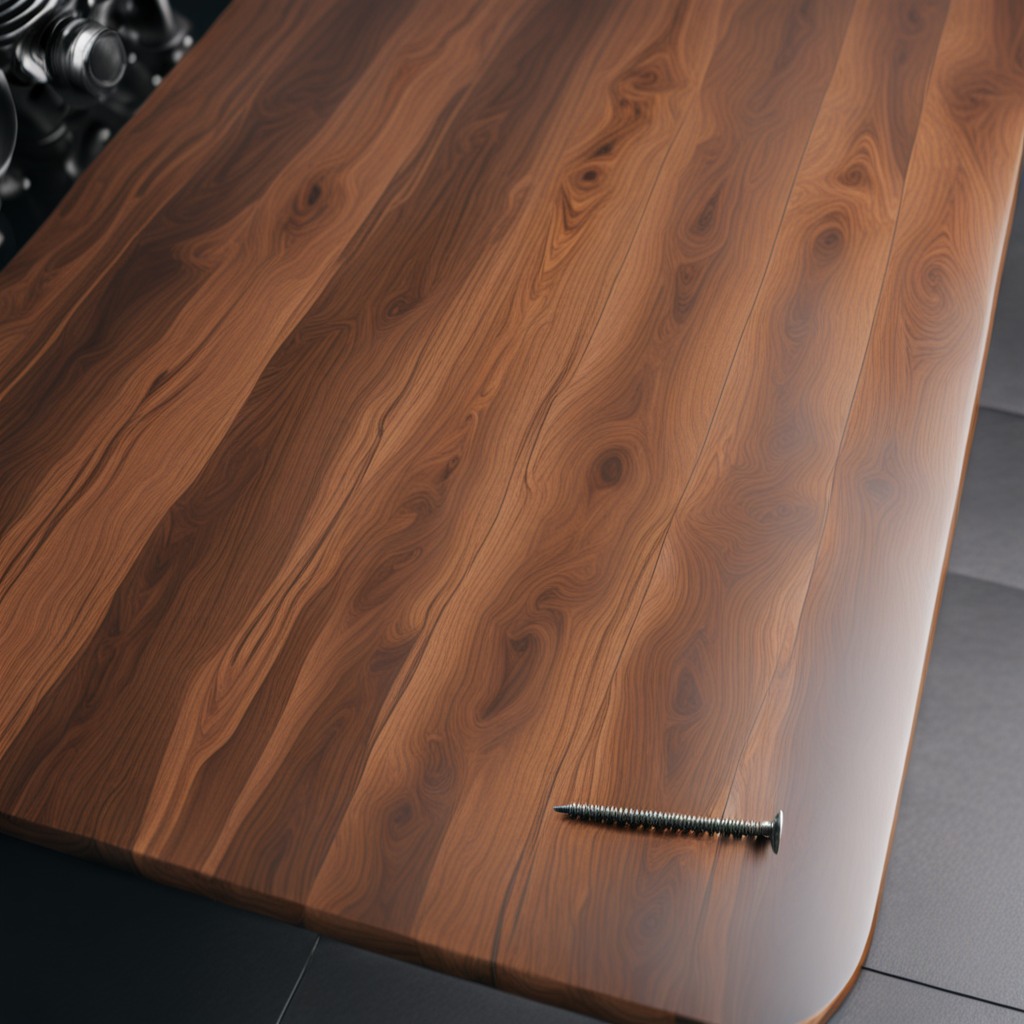
A metal screw is lying on an oil-spilled wooden table in a vintage motorcycle garage.